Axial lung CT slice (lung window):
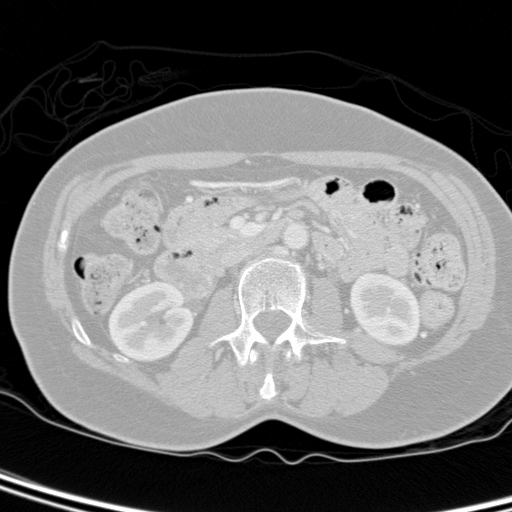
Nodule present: no